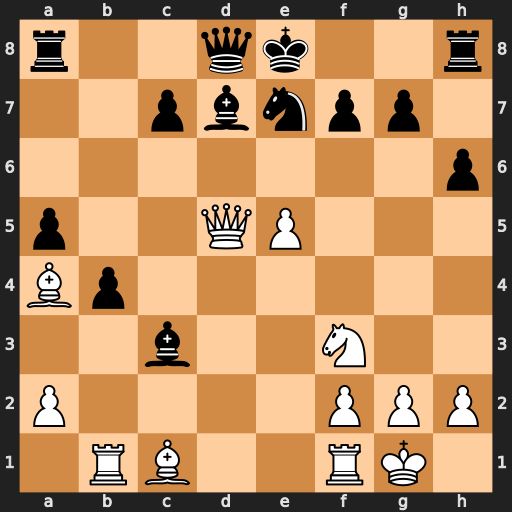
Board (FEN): r2qk2r/2pbnpp1/7p/p2QP3/Bp6/2b2N2/P4PPP/1RB2RK1
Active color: w
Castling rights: kq
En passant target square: -
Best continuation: Bxd7+ Qxd7 Qxa8+